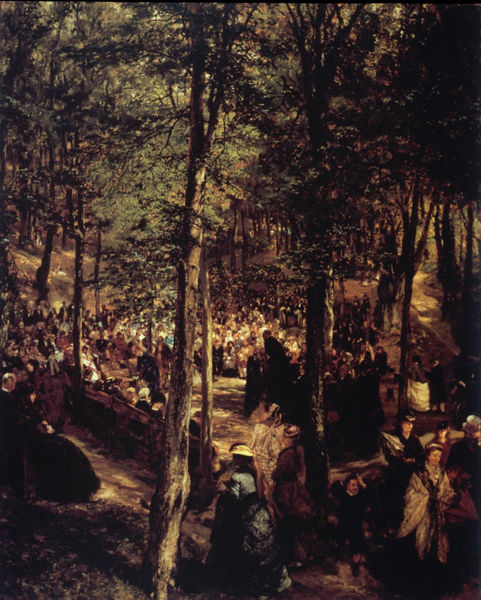
Titel: Missionsgottesdienst in der Buchenhalle bei Kösen
Künstler: Adolph Menzel
Standort: Budapest
Institution: Szepmüveszeti Museum
Schlagwörter: baum, blau, blätter, dunkel, gemälde, gruppe, himmel, laub, mann, schatten, umhang, weiß, baumstämme, bäume, frauen, gelb, grün, impressionismus, landschaft, menschen, ocker, sitzen, braun, frankreich, frau, grau, hell, hut, hüte, kleider, licht, männer, schwarz, strasse, stühle, park, schirm, weg, wiese, beige, fest, gesellschaft, leute, menge, versammlung, zylinder, feier, mensch, baumstamm, erde, hügel, natur, stamm, brücke, sonne, wege, boden, sitzend, kind, lichtpunkte, theater, zilinder, wald, kinder, sommer, sitze, tribüne, abhang, hang, sonnenlicht, zug, tag, ausflug, picknick, bank, empore, promenade, romantik, stämme, podest, eindruck, gruppen, impression, kreuz, spaziergang, lichtung, viele, schirme, laubbaum, gebet, menschenmenge, bänke, pult, sonntag, biedermeier, schein, prediger, pfarrer, beerdigung, eiss, kanzel, blaugrün, hilfe, geäst, laubwald, gottesdienst, messe, priester, grotte, chor, hain, flirren, prozession, umzug, lichtquelle, reisende, waldweg, veranstaltung, wanderung, menschem, sommerfrische, reppe, pilger, aufmarsch, sühle, kalvarienberg, treffpunkt, zlinder, ausfluf, allerheiligen, audflug, 19. jahrhundert, 20. jahrhundert, dunkel menschen, nadelbaäme, nimpressionismus